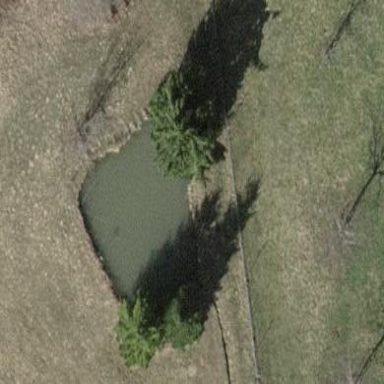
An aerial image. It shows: Serene pond surrounded by nature.